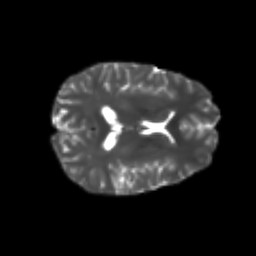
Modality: T2w
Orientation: axial
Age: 22
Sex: female
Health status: healthy
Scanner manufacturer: philips
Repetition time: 7.386 s
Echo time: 0.08599 s